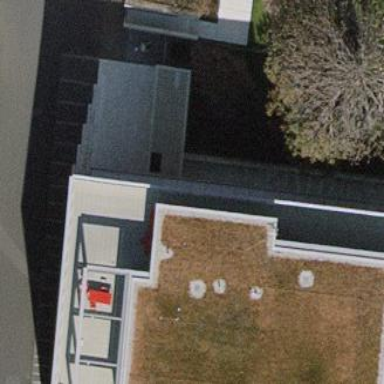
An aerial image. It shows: Office building.